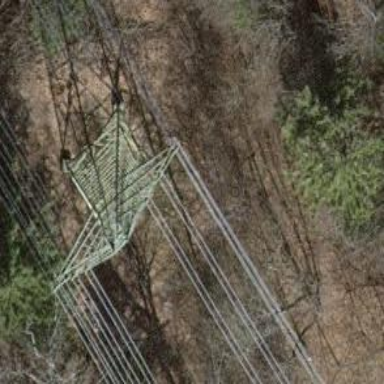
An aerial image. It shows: Lattice structure tower used for power transmission.